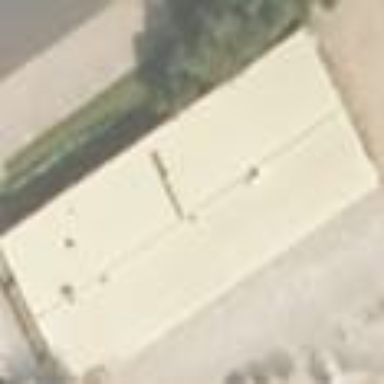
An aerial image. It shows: Warehouse building.